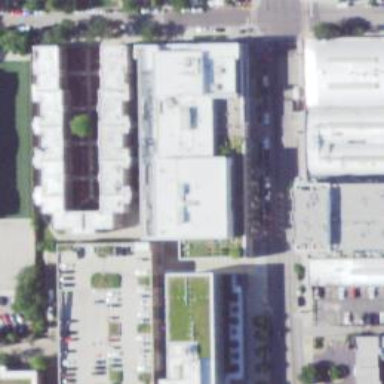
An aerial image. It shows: Commercial building.